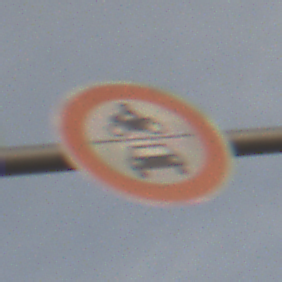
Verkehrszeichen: VerbotKraftfahrzeuge
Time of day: SunriseSunset
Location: Outdoor (Nature)
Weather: PartlyCloudy
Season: NotSpecified
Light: Natural